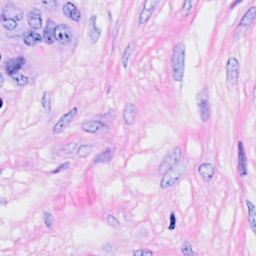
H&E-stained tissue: Breast